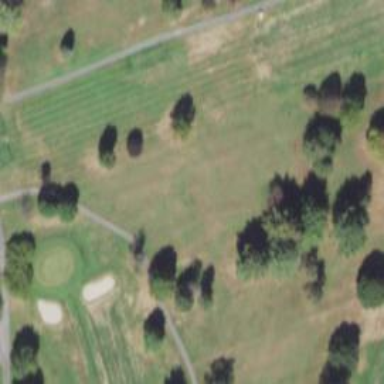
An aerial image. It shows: Pathway for golfing.